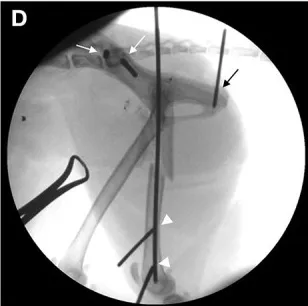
Intraoperative fluoroscopic series showing closed reduction and implant insertion in a 2-year-old cat with a comminuted proximal femur fracture. (C,D) For trans-articular external skeletal fixation of the hip, three of the five positive-profile end-threaded pins are inserted to the left pelvis, including two pins in the ileum (white arrows) and the third pin in the ischium (black arrow), while the other two pins are placed in the distal fragments of the fractured femur (white arrowheads).
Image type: radiology (x_ray)